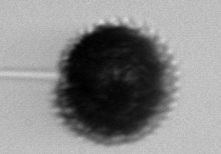
Label: Gonyaulax